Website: apple
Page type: account-selection
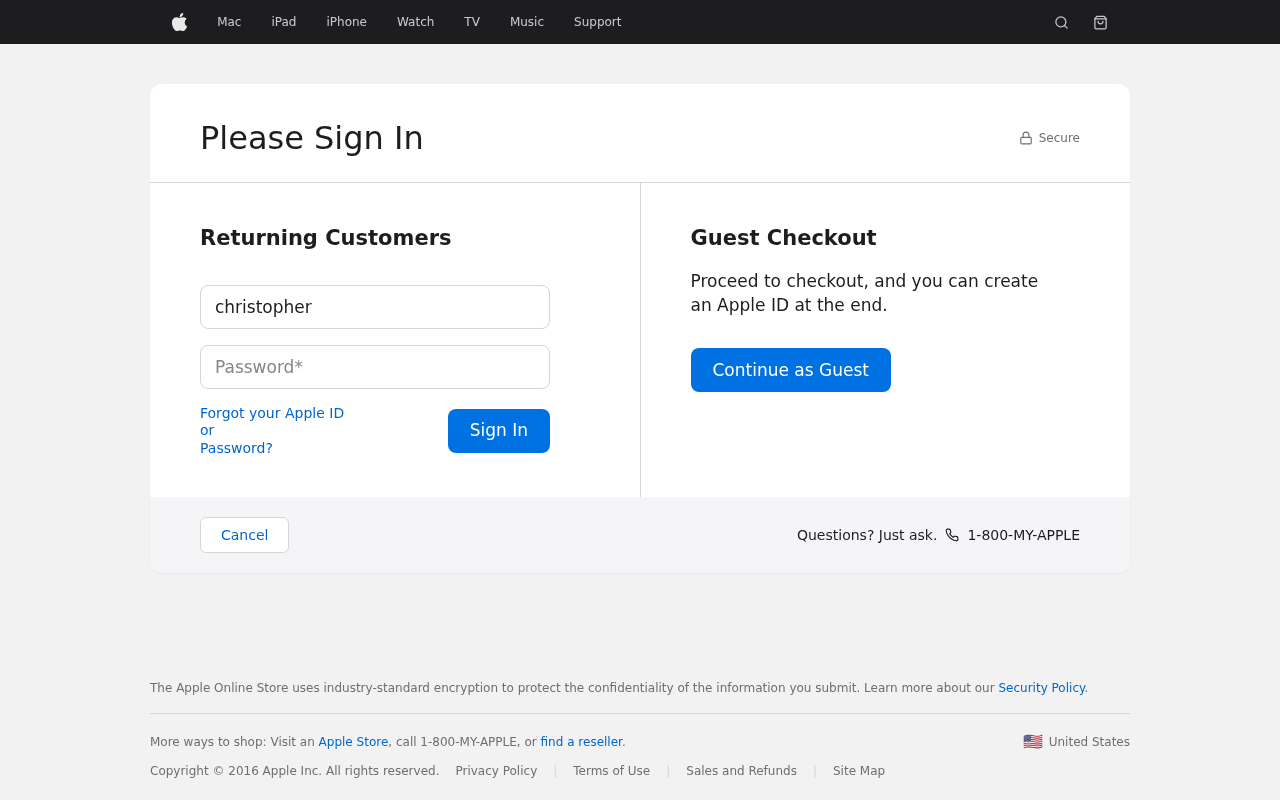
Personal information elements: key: PII_LOGIN_USERNAME
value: christopher_booker